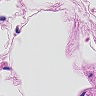
Metastatic tissue present: no